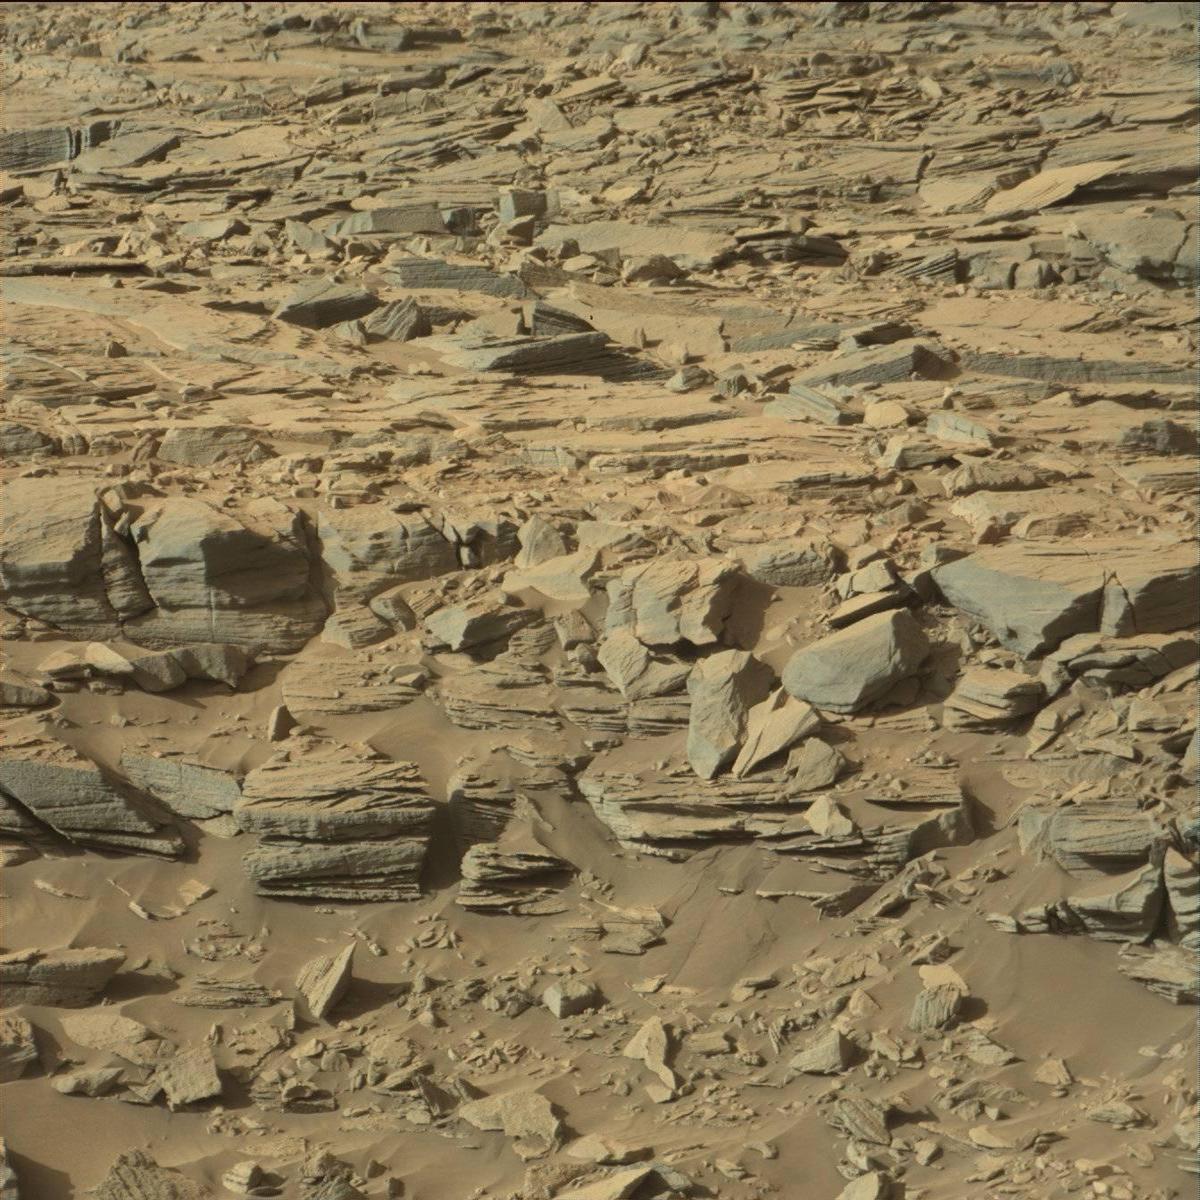
Terrain classes present: Bedrock, Sand / Soil